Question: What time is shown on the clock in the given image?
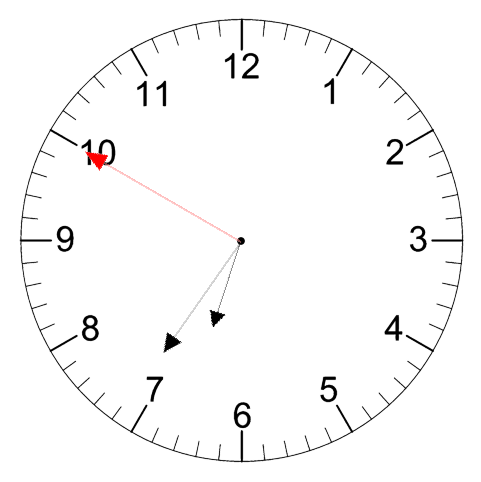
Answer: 06:35:50